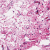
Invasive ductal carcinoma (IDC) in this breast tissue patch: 0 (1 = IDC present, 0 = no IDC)